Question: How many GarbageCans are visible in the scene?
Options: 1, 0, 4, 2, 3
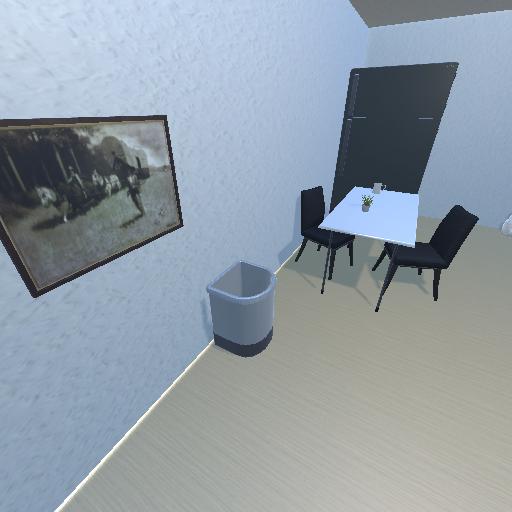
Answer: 1